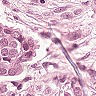
Metastatic tissue present: yes